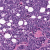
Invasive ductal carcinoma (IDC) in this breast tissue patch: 1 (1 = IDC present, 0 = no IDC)